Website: ulta-beauty
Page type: delivery-shipping
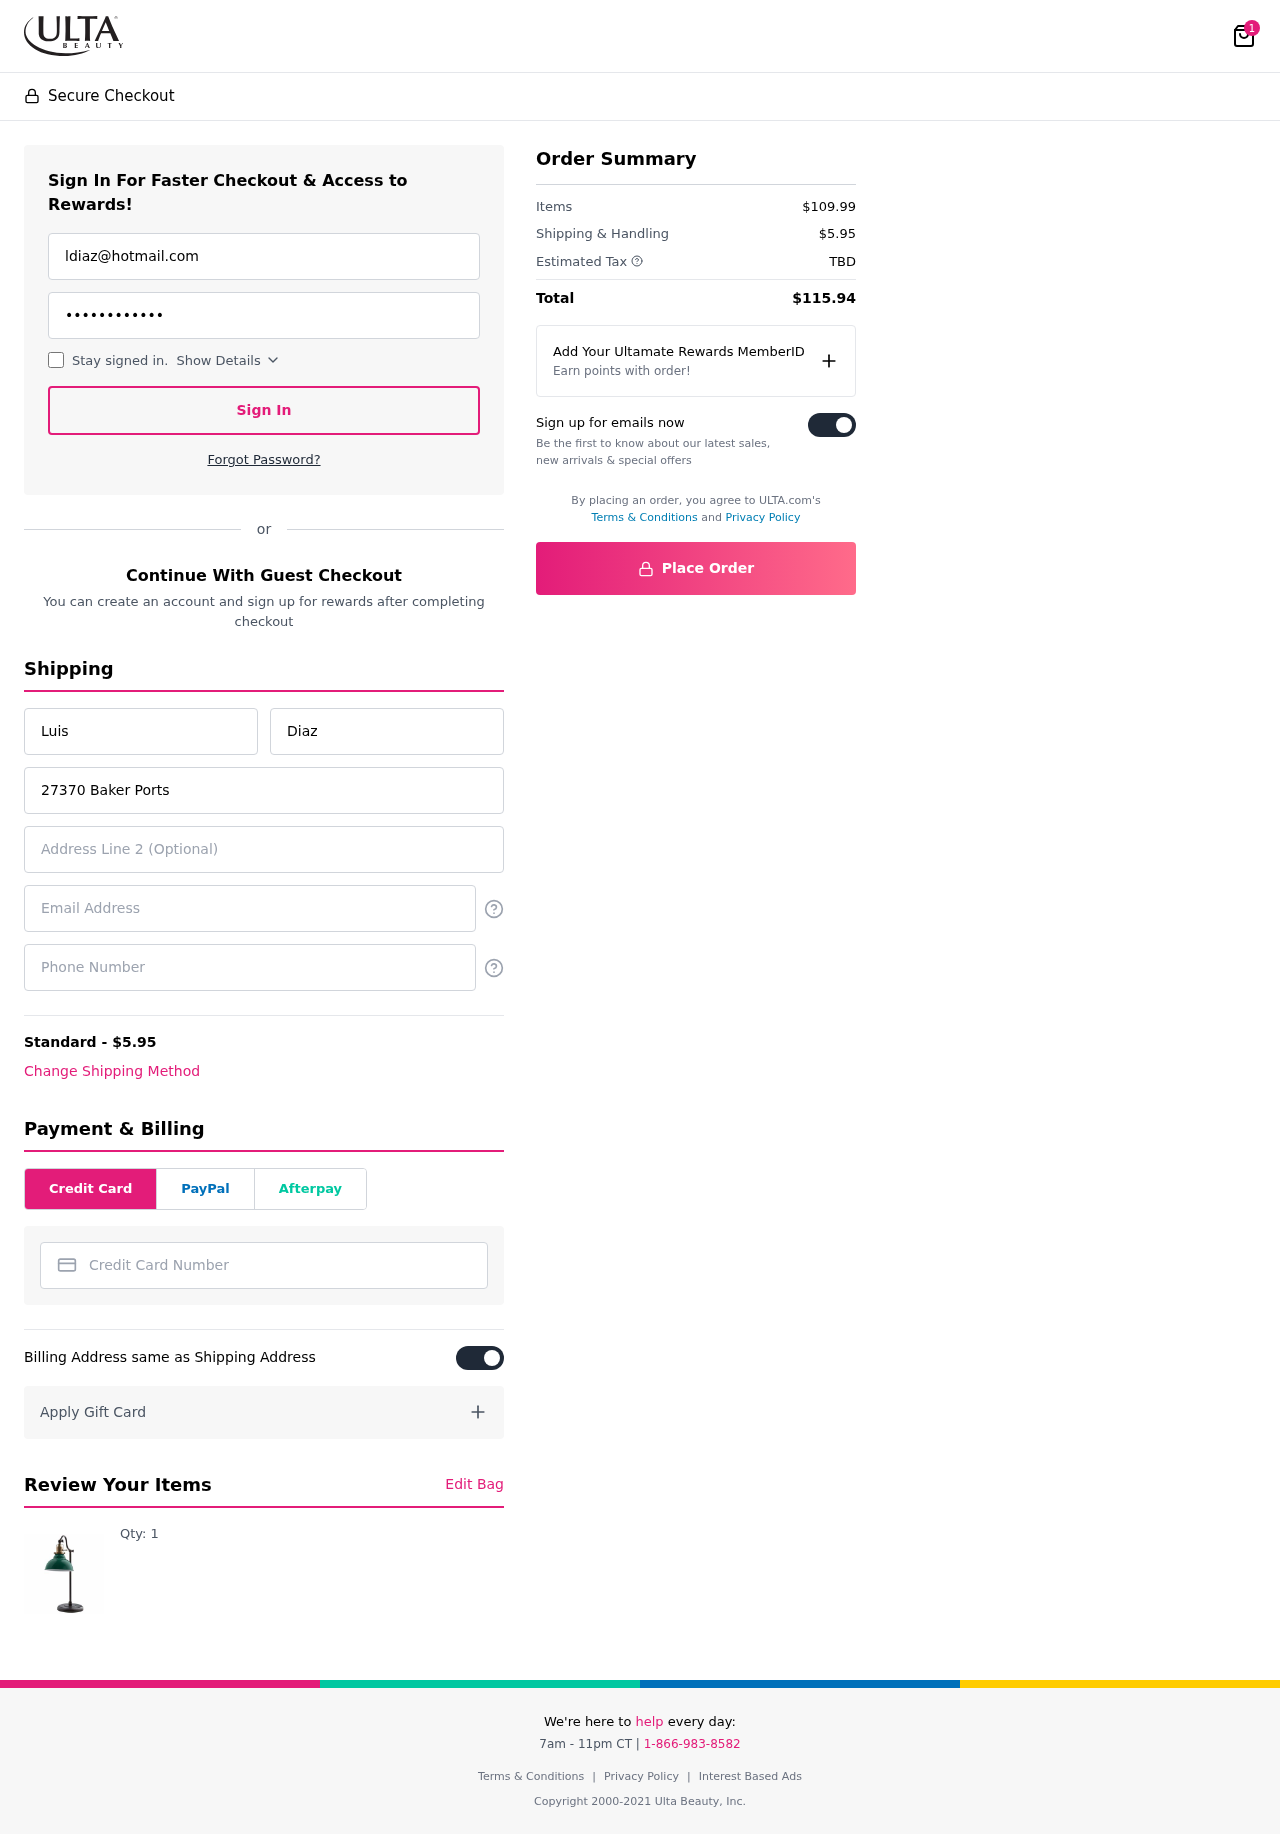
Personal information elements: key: PII_CARD_NUMBER
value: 6592 5163 8252 7907
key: PII_EMAIL
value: ldiaz@hotmail.com
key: PII_EMAIL2
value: ldiaz@hotmail.com
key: PII_FIRSTNAME
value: Luis
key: PII_LASTNAME
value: Diaz
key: PII_PHONE
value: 9304767131
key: PII_STREET
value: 27370 Baker Ports Apt. 905
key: PII_STREET2
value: Suite 580
Product elements: key: PRODUCT1_QUANTITY
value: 1
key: PRODUCT1
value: Qty: 1
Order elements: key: ORDER_NUM_ITEMS
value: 1
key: ORDER_SHIPPING_COST
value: $5.95
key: ORDER_SUBTOTAL
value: $109.99
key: ORDER_TAX
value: TBD
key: ORDER_TOTAL
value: $115.94